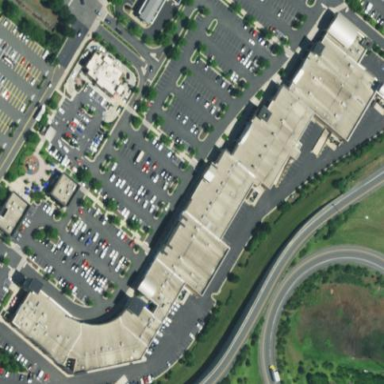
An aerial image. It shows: Retail building.